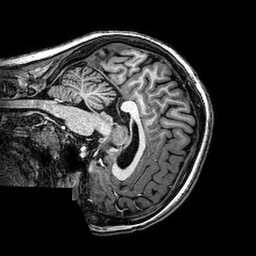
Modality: T1w
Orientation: sagittal
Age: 22
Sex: female
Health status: healthy
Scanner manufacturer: philips
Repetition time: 0.008184 s
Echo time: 0.00376 s